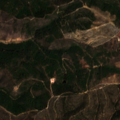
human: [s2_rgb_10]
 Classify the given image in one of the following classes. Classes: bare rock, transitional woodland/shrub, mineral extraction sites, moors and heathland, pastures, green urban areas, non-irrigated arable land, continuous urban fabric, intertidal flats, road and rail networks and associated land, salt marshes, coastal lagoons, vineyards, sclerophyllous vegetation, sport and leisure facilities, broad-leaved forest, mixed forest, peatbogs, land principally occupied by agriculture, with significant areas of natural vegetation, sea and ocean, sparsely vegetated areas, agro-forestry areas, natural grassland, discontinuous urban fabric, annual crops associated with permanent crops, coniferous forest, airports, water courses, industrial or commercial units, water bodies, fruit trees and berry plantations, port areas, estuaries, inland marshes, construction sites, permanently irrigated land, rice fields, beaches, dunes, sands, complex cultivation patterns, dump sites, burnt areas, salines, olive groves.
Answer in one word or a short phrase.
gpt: broad-leaved forest, transitional woodland/shrub